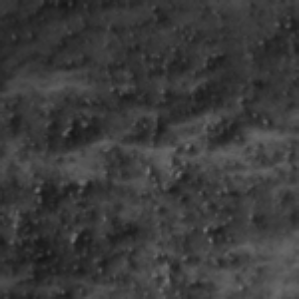
Label: frost